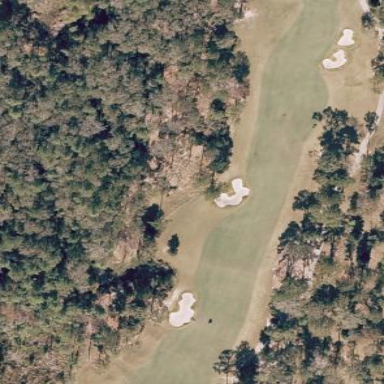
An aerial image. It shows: Golf rough area.